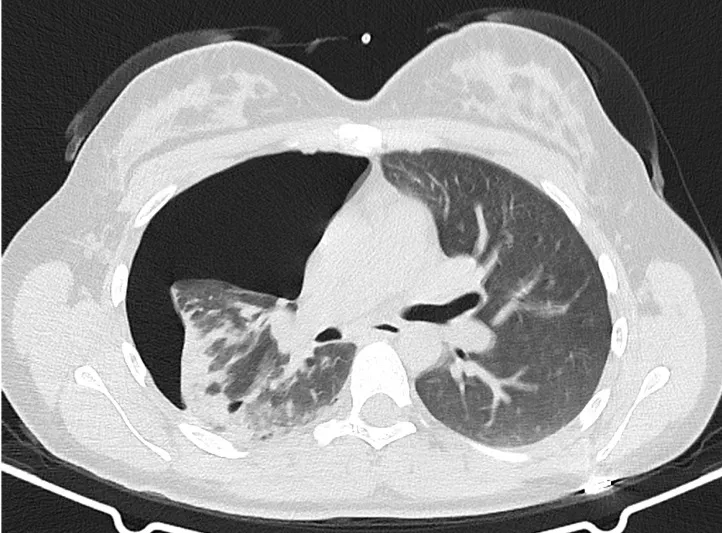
Thoracic computed tomography showing pneumothorax.
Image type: radiology (ct)